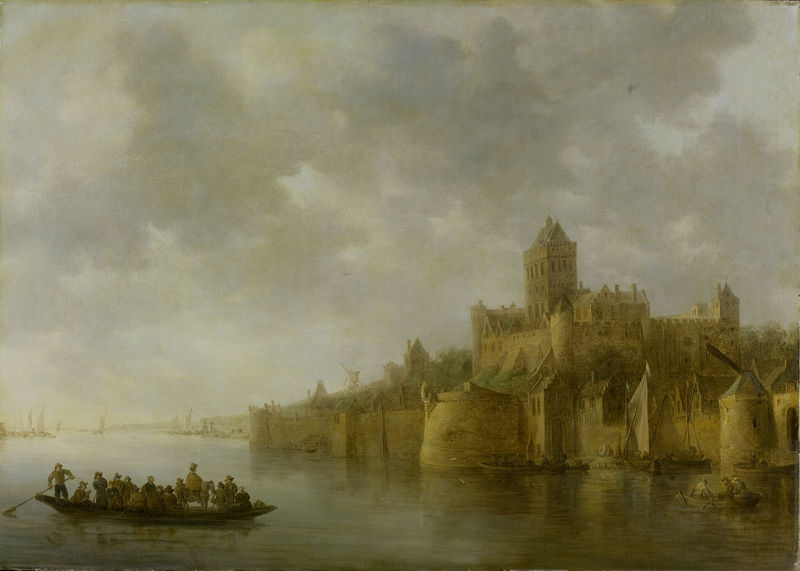
Titel: Het Valkhof in Nijmegen
Künstler: Jan van Goyen
Standort: Amsterdam
Institution: Rijksmuseum
Schlagwörter: blau, himmel, wolken, menschen, ocker, see, kleider, leute, horizont, boot, dächer, blue, church, hat, king, men, oil, people, white, window, women, black, golden, gray, green, grey, group, lady, painting, sit, wall, windows, yellow, reflection, brown, burg, fluchtpunkt, cloud, clouds, man, sky, boat, house, lake, landscape, netherlands, sea, water, waves, distance, horizon, island, reflections, roof, tower, spanish, river, castle, cap, realist, french, boats, mast, sail, small, town, city, crowded, human, royal, fort, cathedral, walls, brick, buildings, stroke, home, horse, flüchtlinge, lighthouse, dutch, run, windmill, work, humans, fog, land, row, foggy, market, towers, moat, forward, london, oar, selling, punt, helm, muted, ht, thames, source, paddle, ferry, sailer, walled city, rowboats, yachts, low, abandon, waterways, dammerung, approach, widmill, reist, overloaded